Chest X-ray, PA view. Patient: 41 years old, sex M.
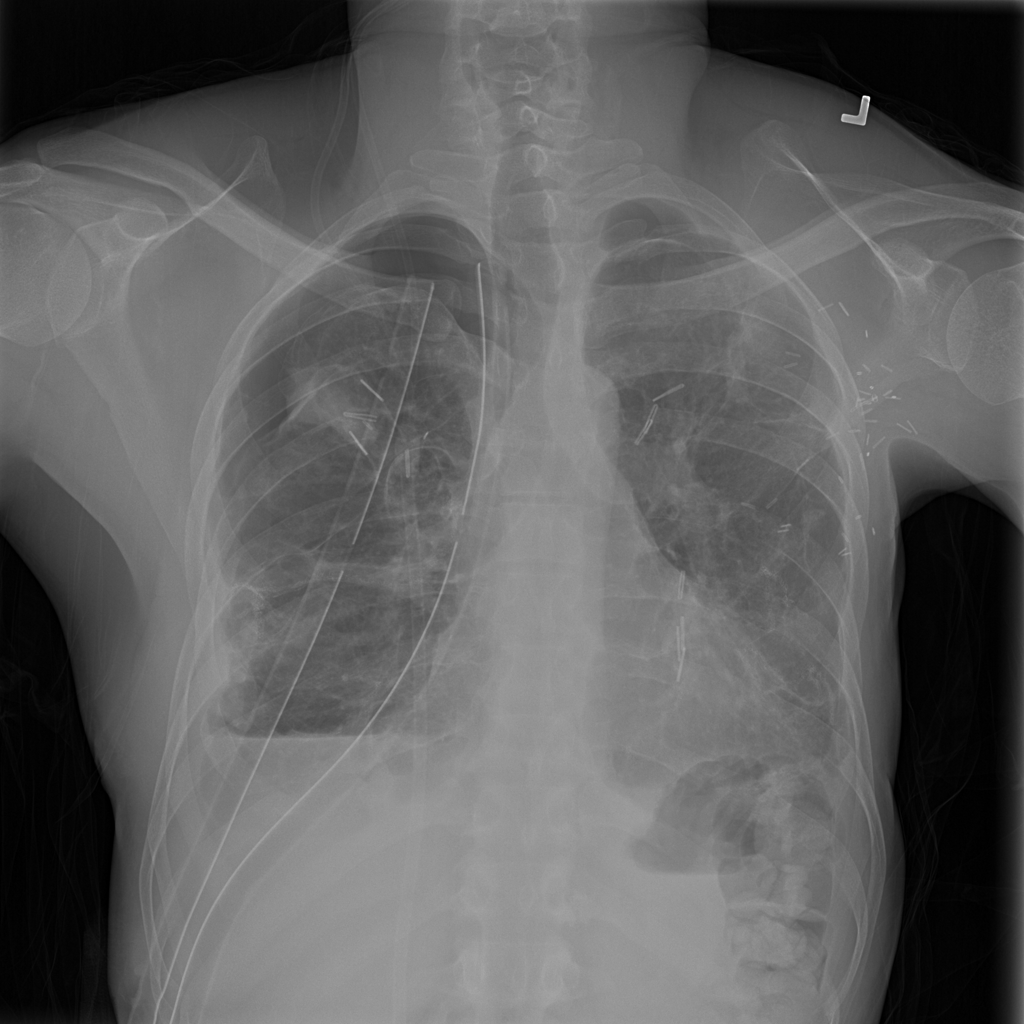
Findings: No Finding